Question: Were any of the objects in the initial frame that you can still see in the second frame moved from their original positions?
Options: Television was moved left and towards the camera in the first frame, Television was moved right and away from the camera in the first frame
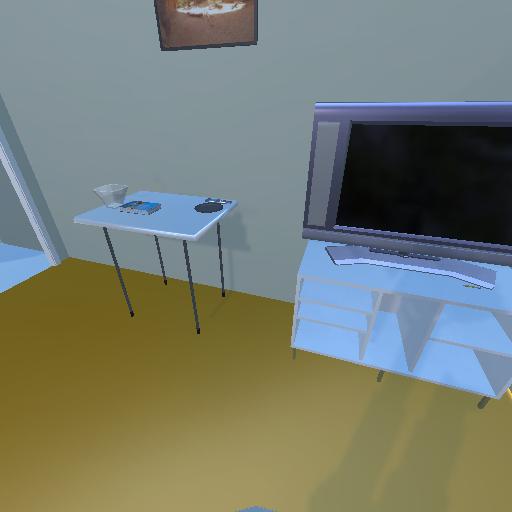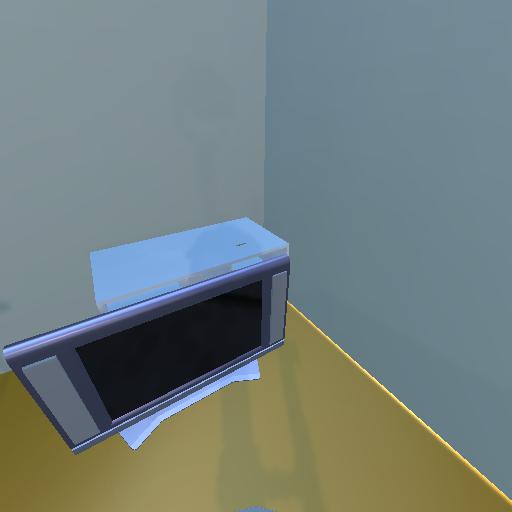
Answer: Television was moved left and towards the camera in the first frame